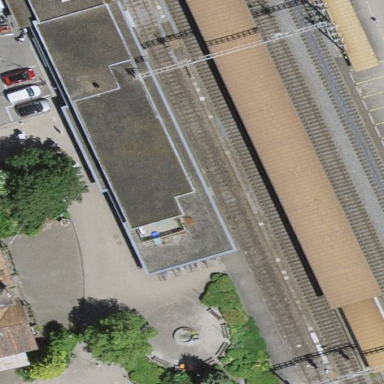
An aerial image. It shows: Train station building.